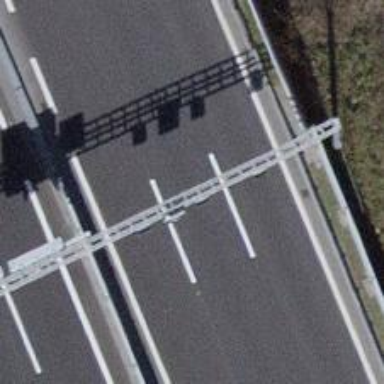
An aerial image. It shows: Asphalt motorway.